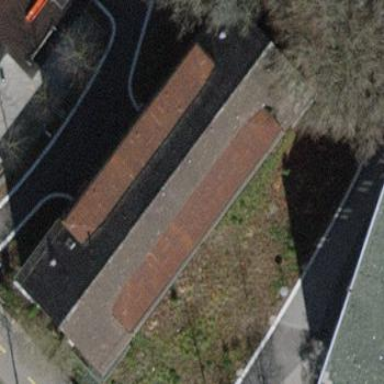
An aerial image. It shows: Hospital building with gabled roof.